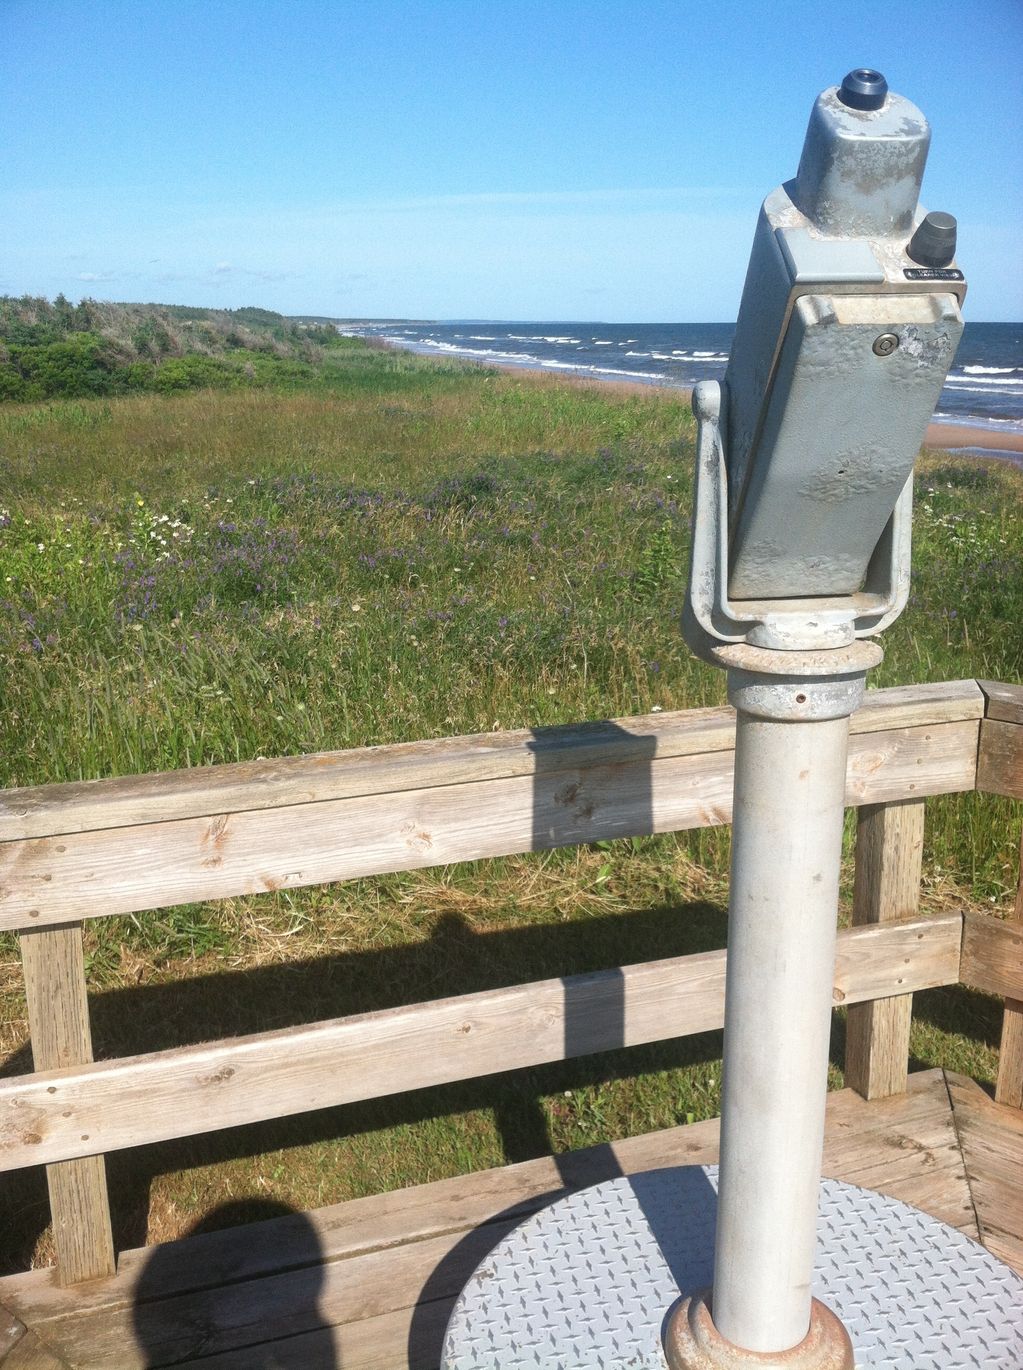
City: charlottetown